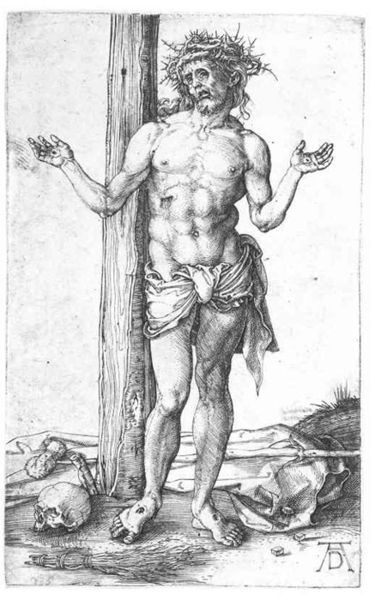
Titel: Der Schmerzensmann mit ausgebreiteten Armen
Künstler: Albrecht Dürer
Standort: Karlsruhe
Institution: Staatliche Kunsthalle Karlsruhe
Schlagwörter: homme, christ, gravure, mort, arbre, couronne, main, dessin, tronc, muscle, jésus, durer, pied, dieu, bras, croix, mains, drape, crucifixion, priere, droit, vie, squelette, cote, clou, crane, os, trou, monogramme, passion, muscles, trous, eau-forte, plaie, epines, stigmtes, stigmates